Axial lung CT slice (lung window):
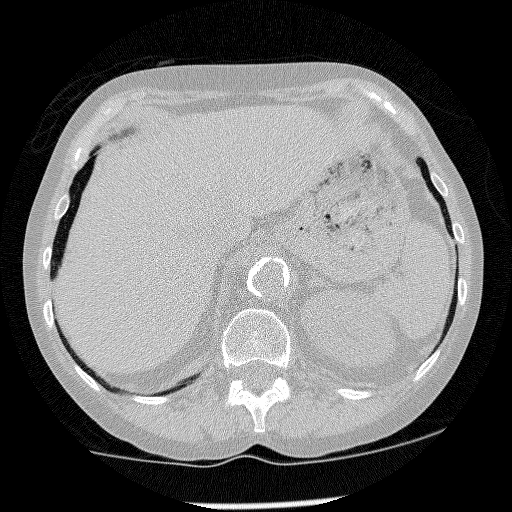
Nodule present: no